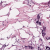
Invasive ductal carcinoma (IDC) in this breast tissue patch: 1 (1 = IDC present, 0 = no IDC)